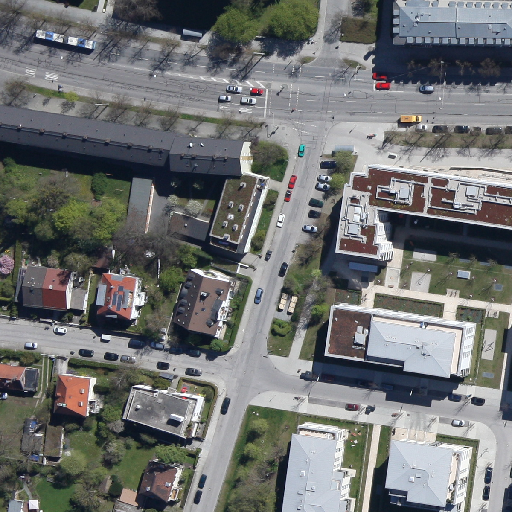
Referring expression: impervious surface